Field crop: maize
Growth stage: 2
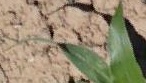
Species: maize